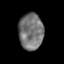
Tissue: prostate
Cell type: T cells
Senescence score: 0.6838
Nuclear area (px): 877
Mean DAPI intensity: 116.141